Question: I am working on android application. I have to add a menu on the left side of Action Bar.
I am able to add menu on the right side but along with right side menu, I also want to add a menu on left side of Action Bar just like :

I have spent hours on searching how to achieve that left side menu, but no success.
How can I achieve that?
Thanks!
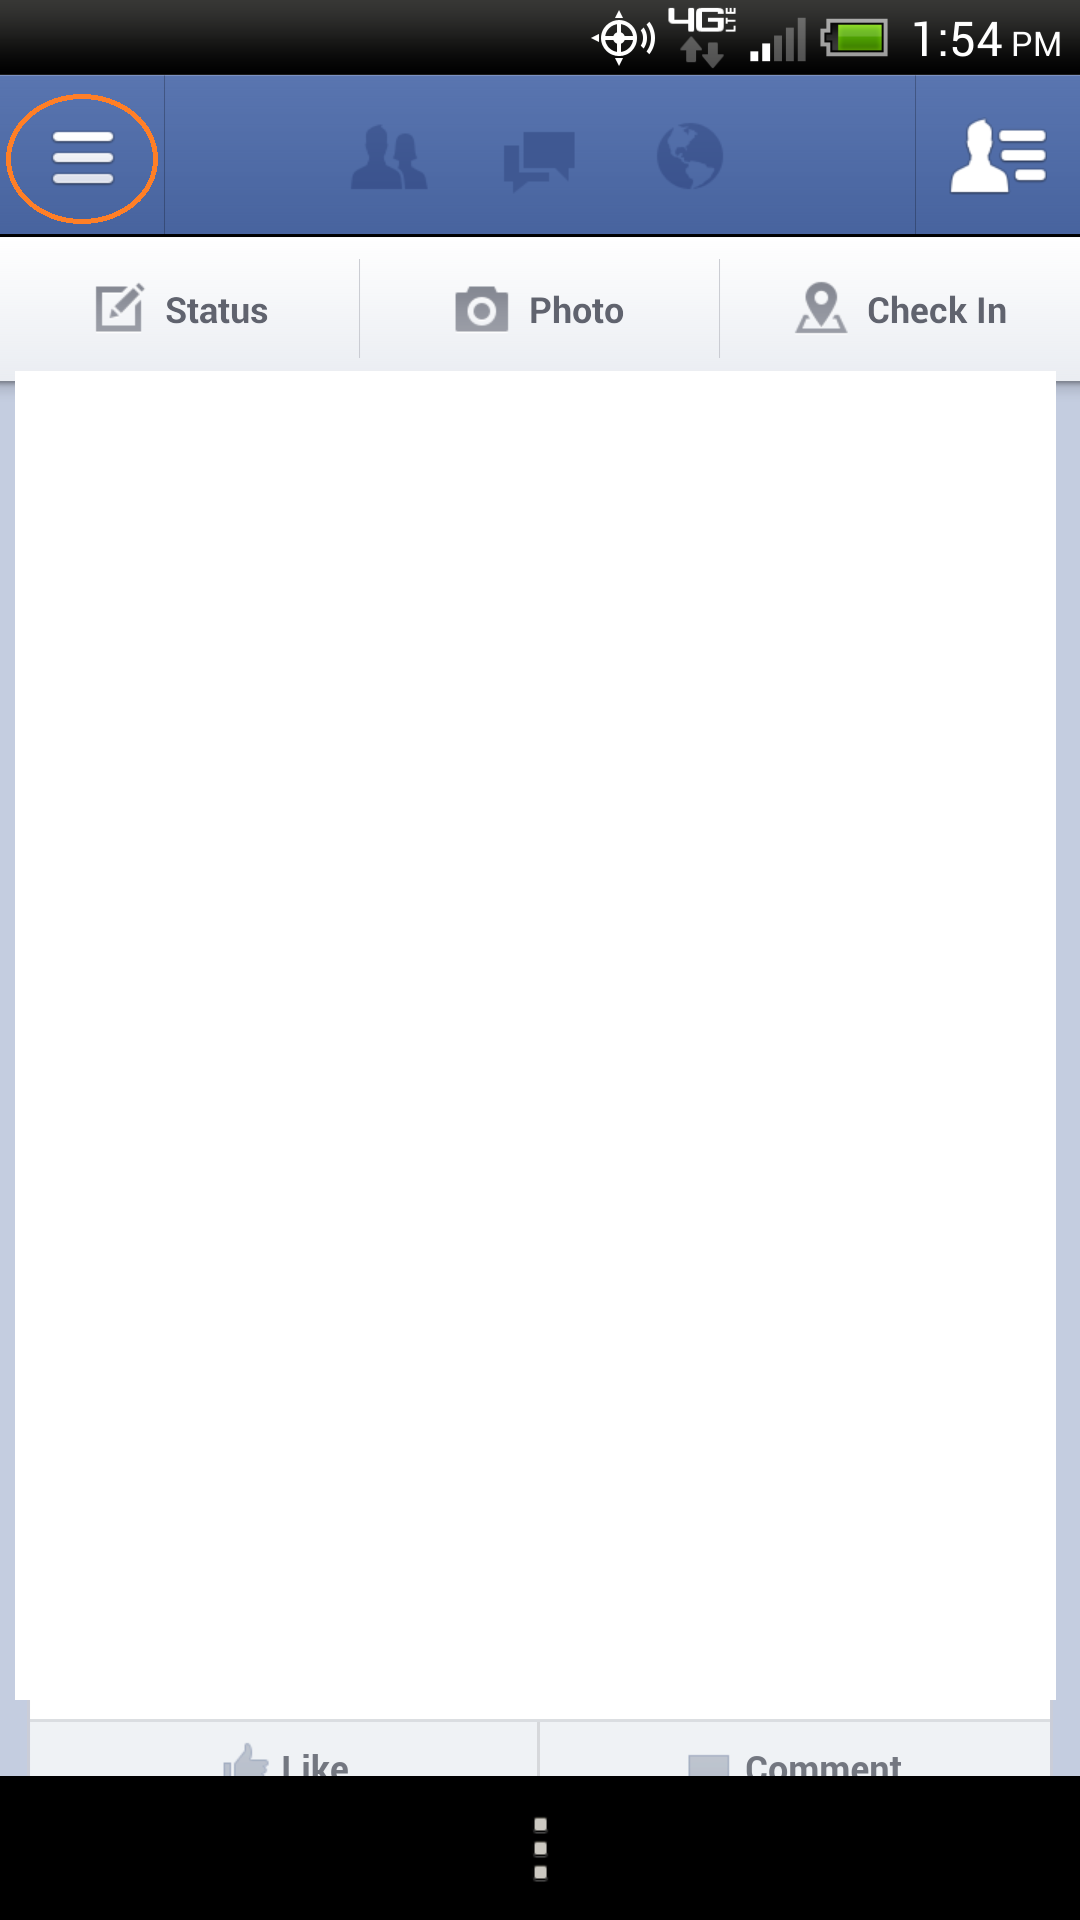
Answer: This is called 'Navigation Drawer', You can look at the official android tutorial <URL> one too